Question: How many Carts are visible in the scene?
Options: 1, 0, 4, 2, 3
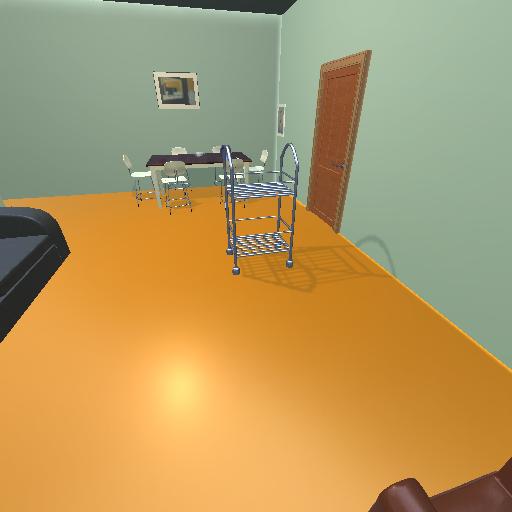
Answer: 1